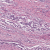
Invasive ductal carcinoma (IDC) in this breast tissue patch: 1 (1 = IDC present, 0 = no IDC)